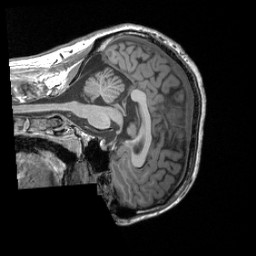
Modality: T1w
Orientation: sagittal
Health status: healthy
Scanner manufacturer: siemens
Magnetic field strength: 3 T
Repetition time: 2.3 s
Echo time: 0.00287 s